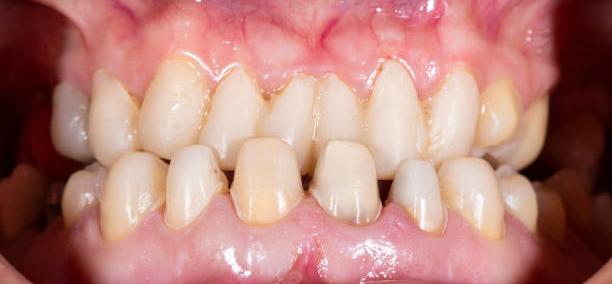
Condition: Gingivitis